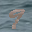
Label: 9